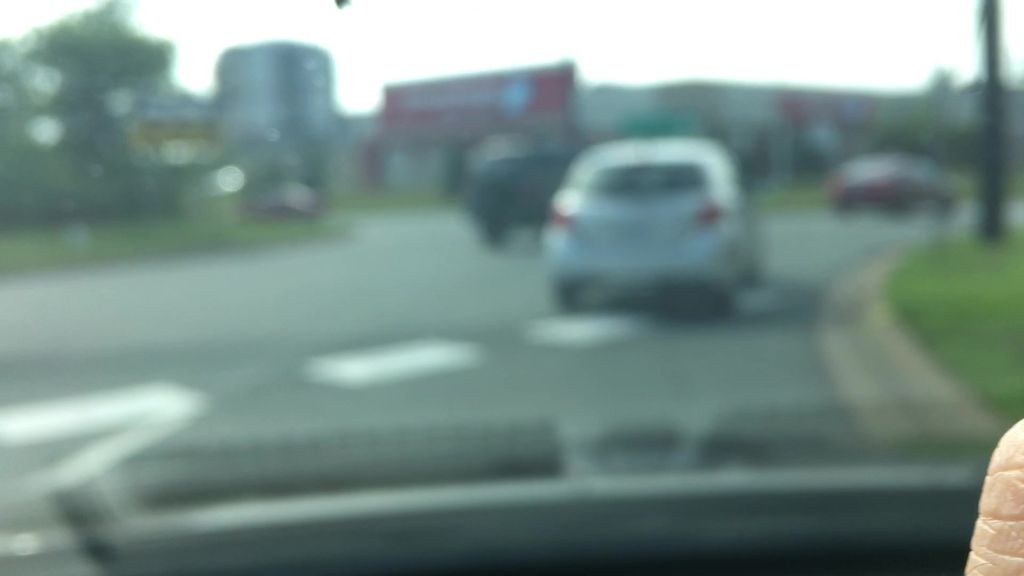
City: halifax